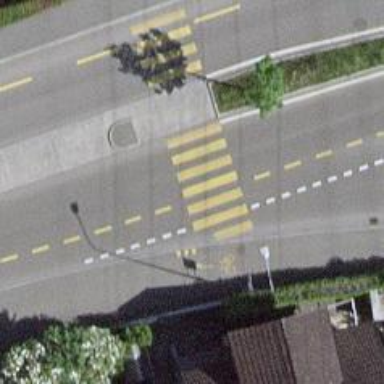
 featuring separate sidewalk and busway."